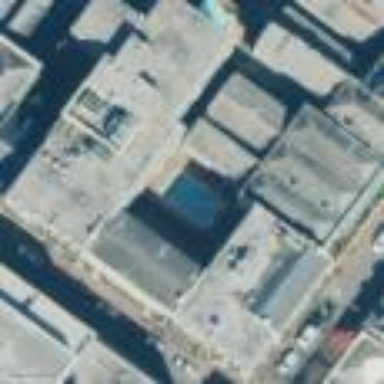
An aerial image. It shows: Hotel building.